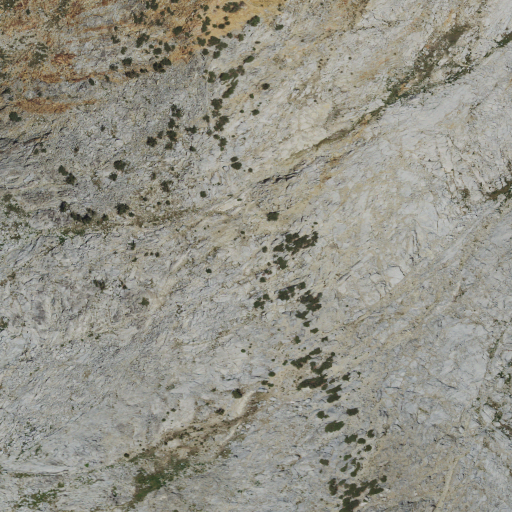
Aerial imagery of gap in California named Isberg Pass containing shrub, barren land, grassland, and snow